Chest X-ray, AP view. Patient: 68 years old, sex M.
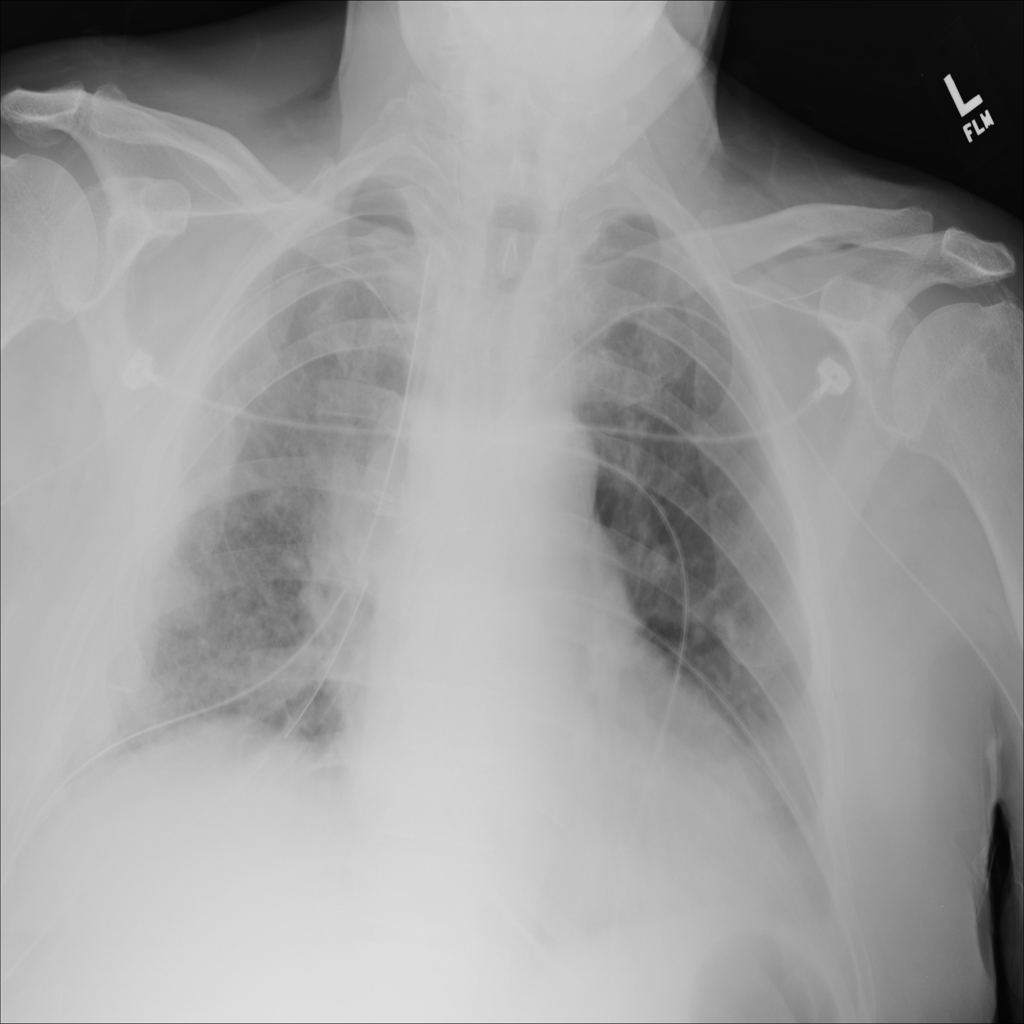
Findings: No Finding